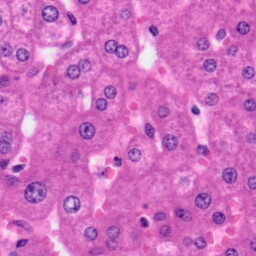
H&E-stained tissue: Liver